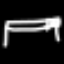
Label: bed